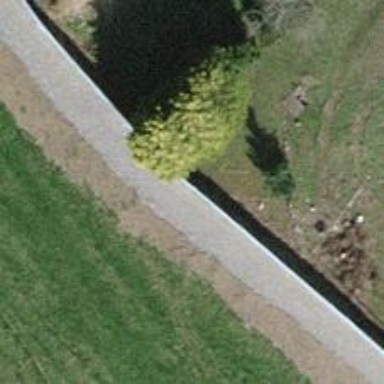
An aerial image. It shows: Fence is in the image.